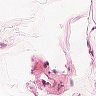
Metastatic tissue present: no